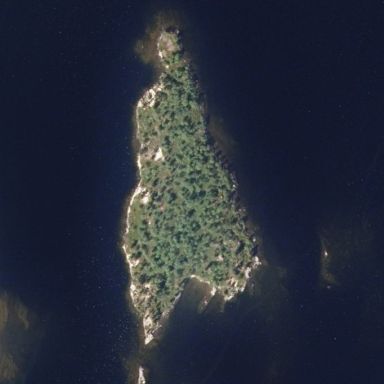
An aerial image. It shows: Islet.